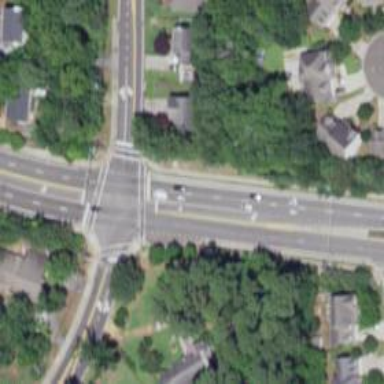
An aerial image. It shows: Controlled crossing on the road.